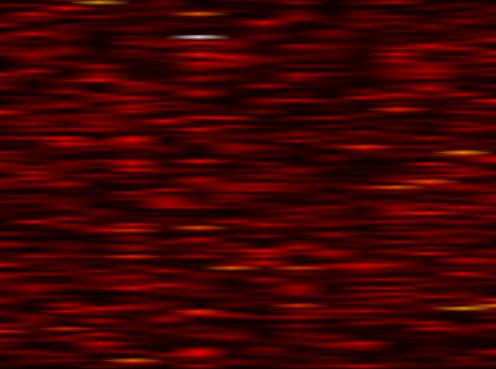
Label: UFMC